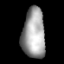
Tissue: lung
Cell type: Epithelial cells
Senescence score: 0.1434
Nuclear area (px): 1116
Mean DAPI intensity: 160.789